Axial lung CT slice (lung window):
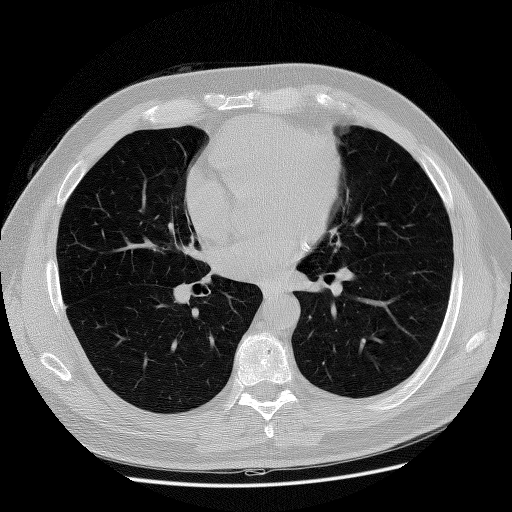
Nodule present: no